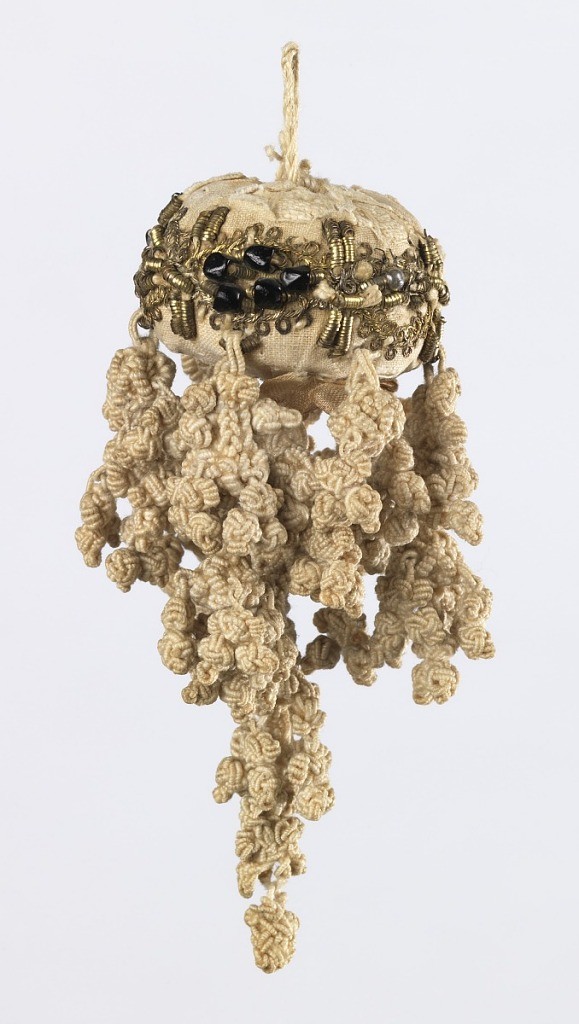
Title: Tassel
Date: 17th century
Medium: linen, silk, metal wire, paillettes Technique: braided and knotted
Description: White linen tassel with a tire-shaped wooden bead as its base. The bead is covered with woven linen embroidered with metal threads, metal coils and paillettes. From this hang several pendant braids terminating in clusters of small braided balls.